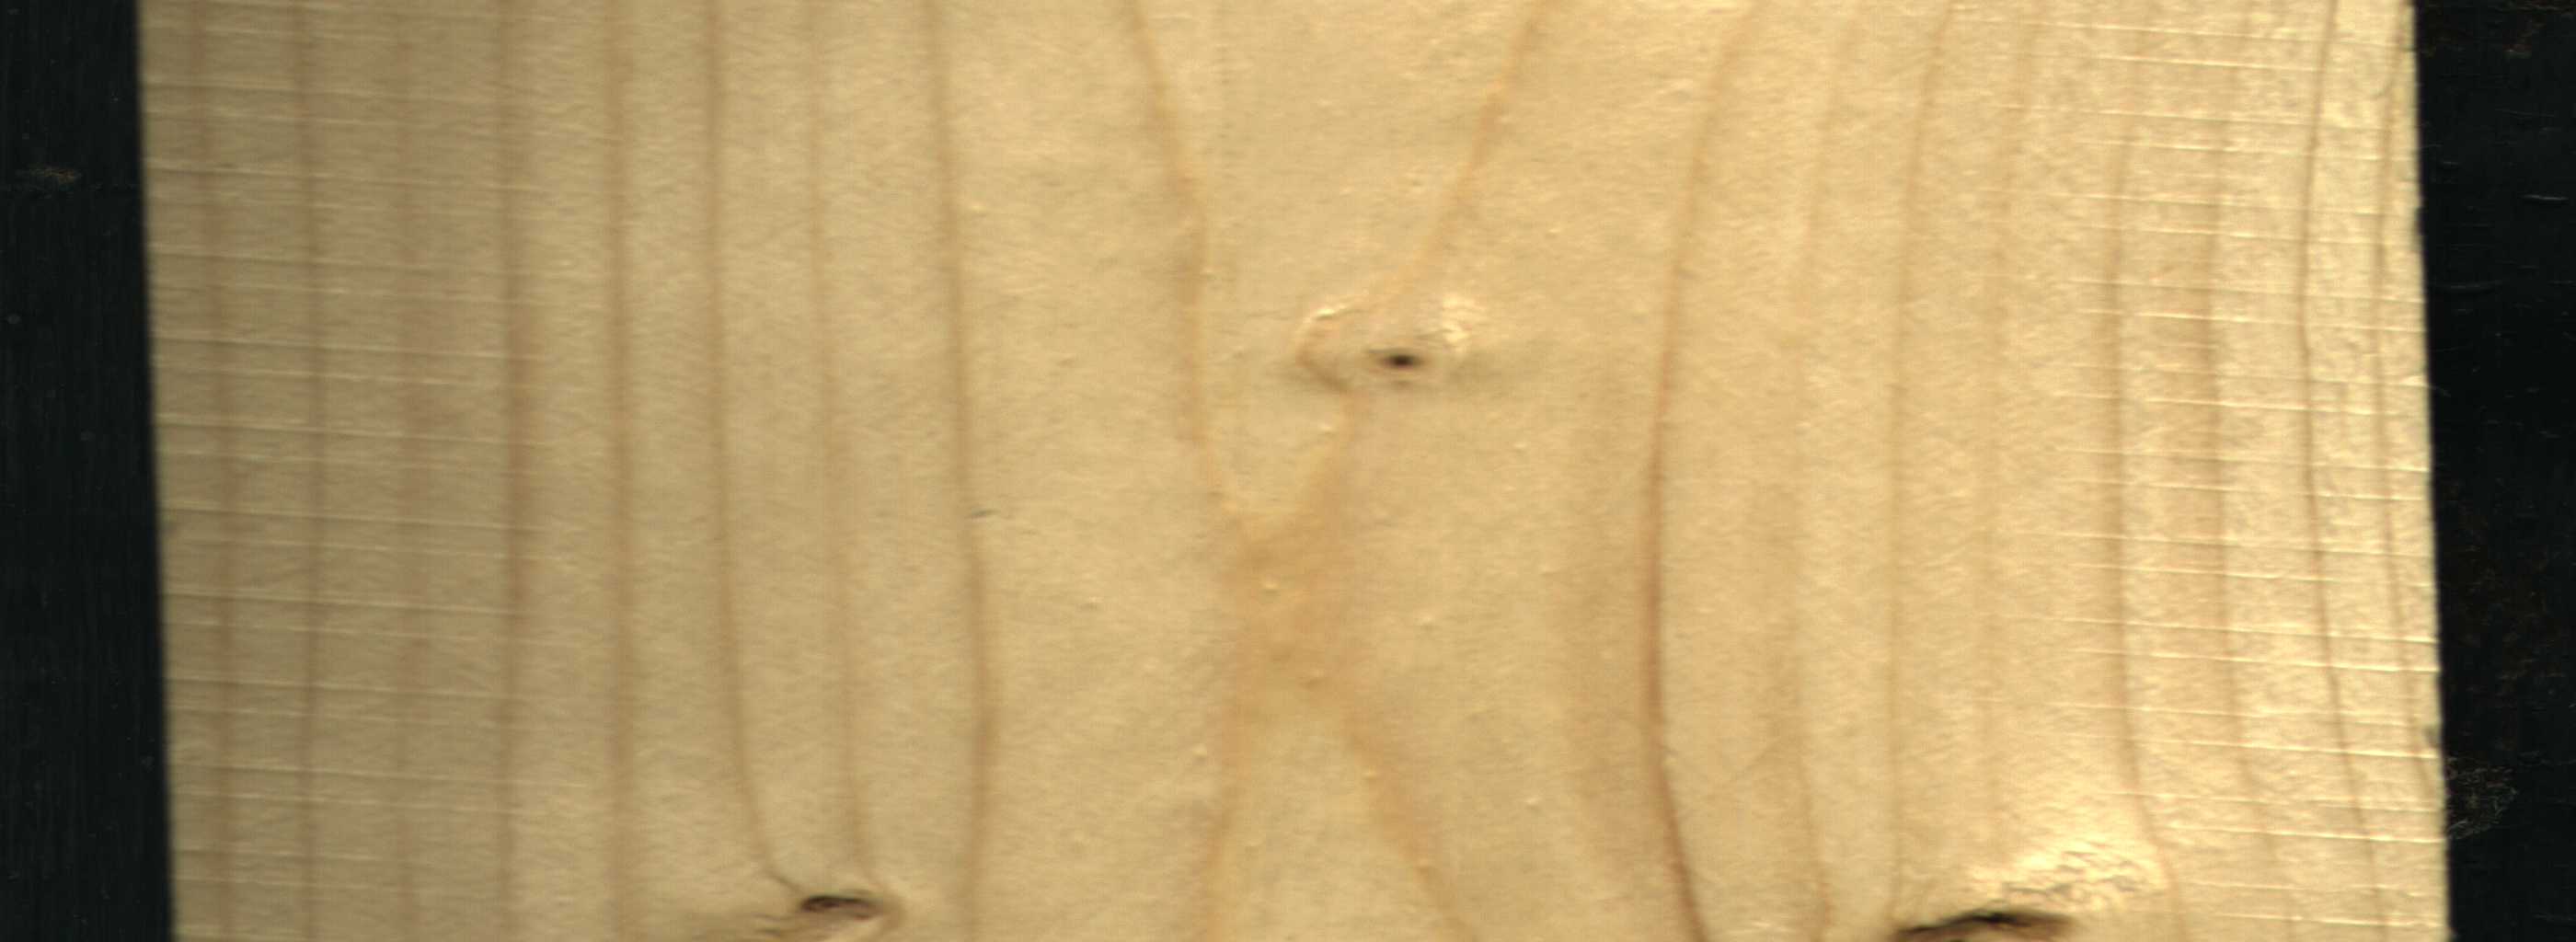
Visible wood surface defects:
Dead_Knot
Live_Knot
Live_Knot